Question: I'm finding that MATLAB's random number generator appears to only be accurate to single precision, even when 'double' is used for a return type.
The simple test I am using is
> mean((rand(1,100000000,'double')))
which gets the same result I found by doing a running average on rand(). The mean stops converging at single precision.
Am I missing something?
Edit:
A quick running average to sum a very large number of samples:
'''
% use vpa to reduce round off
runningMean = vpa(0);
samples = vpa(0);
% grab groups (significantly faster)
groupSize = <PHONE>;
while(true)
runningMean = (runningMean*samples+groupSize*mean(rand(1,1,groupSize)));
samples = samples + groupSize;
runningMean = runningMean / samples;
fprintf('
N: %d mean: %.15f', double(samples), double(runningMean));
end
'''
Edit:
A plot of the error versus samples

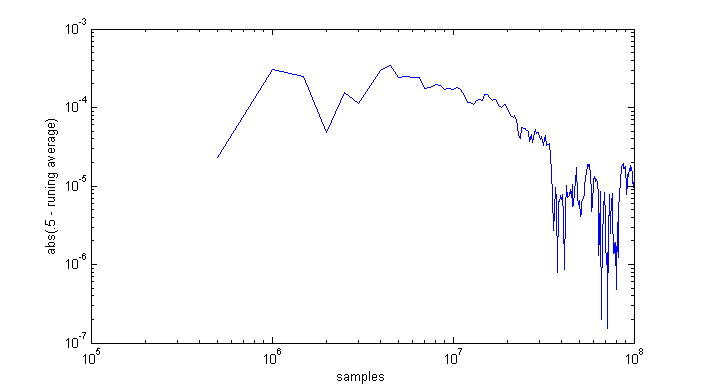
Answer: I've run a slightly modified verson of your code that collects all partial results and plots them. Superimposed is the theoretical RMS error:
'''
% use vpa to reduce round off
runningMean = vpa(0);
samples = vpa(0);
% grab groups (significantly faster)
groupSize = <PHONE>;
K = 1000;
results = NaN(1,K); %// initiallize
for k = 1:K
runningMean = (runningMean*samples+groupSize*mean(rand(1,1,groupSize)));
samples = samples + groupSize;
runningMean = runningMean / samples;
fprintf('
Iteration: %d N: %d mean: %.15f',...
k, double(samples), double(runningMean));
results(k) = runningMean;
end
%// plot
loglog((1:k)*groupSize, abs(results-.5))
hold on
loglog(groupSize*[1 k], 1/sqrt(12)./sqrt(groupSize*[1 k]), 'g--') %// theoretical
'''
As you see, the obtained values (blue) seem to follow the expected trend given by the theoretical RMS error (green). Of course, the comparison is far from perfect because I'm comparing a of the error (a single value, for each 'N') with an error. To do it right you'd have to run the experiment say 1e4 times; for each 'N' compute the RMS value of those 1e4 errors; and that agree more with the theoretical RMS value. Still, the trend can be appreciated even with a single run.